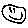
Label: smiley face